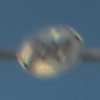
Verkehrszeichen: EndeGeschwindigkeit100
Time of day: SunriseSunset
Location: Outdoor (Beach)
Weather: Clear
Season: NotSpecified
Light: Natural